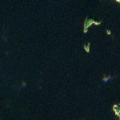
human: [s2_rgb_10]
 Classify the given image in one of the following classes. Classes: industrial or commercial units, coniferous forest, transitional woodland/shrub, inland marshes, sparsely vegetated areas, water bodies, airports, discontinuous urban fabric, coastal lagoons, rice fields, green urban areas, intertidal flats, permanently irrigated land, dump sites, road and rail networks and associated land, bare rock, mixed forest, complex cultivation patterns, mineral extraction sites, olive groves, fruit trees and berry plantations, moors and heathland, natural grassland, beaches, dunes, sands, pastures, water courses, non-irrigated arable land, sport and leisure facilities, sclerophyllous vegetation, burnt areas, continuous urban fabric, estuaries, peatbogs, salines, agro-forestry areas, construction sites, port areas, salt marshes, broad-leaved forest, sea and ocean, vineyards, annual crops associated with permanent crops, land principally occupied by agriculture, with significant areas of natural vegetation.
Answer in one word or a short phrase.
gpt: sea and ocean